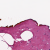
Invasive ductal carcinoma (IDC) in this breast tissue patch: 0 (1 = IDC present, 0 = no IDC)